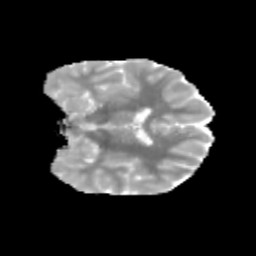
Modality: MD
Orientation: coronal
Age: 11
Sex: male
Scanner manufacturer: siemens
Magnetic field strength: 3 T
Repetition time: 3.8 s
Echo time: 0.07 s